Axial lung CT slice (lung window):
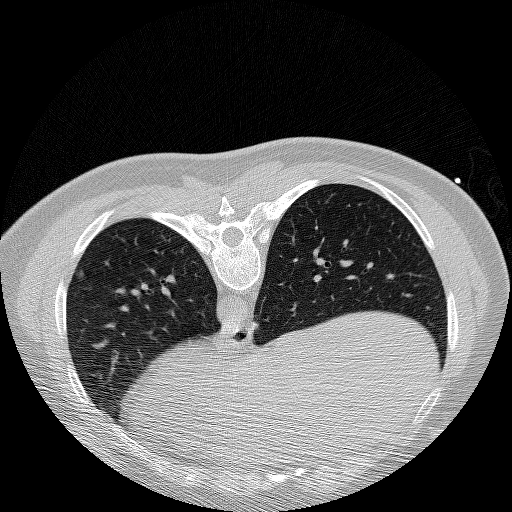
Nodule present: yes
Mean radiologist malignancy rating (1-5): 3.75